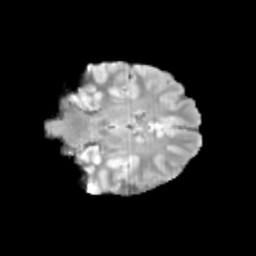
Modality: T2w
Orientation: coronal
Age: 12
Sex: male
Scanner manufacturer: siemens
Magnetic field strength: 3 T
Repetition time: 3.8 s
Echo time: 0.07 s